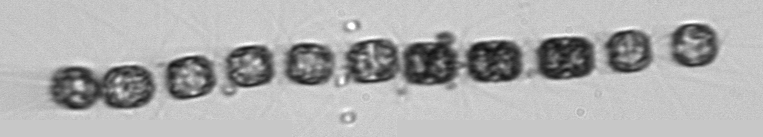
Label: Thalassiosira